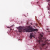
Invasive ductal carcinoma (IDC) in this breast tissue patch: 0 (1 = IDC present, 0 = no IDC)